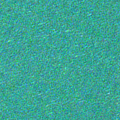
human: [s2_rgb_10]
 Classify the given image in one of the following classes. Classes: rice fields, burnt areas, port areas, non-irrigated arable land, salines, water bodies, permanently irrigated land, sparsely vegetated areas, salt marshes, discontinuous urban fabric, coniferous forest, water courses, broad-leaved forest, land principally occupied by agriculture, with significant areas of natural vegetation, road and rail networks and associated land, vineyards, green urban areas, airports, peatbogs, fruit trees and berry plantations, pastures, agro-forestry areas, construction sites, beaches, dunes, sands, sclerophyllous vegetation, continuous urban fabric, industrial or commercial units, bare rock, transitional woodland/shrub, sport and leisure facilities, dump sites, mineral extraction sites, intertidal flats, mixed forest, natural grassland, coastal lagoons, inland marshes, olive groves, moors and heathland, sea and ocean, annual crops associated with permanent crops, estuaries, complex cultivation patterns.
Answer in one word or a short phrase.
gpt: sea and ocean